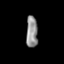
Tissue: skin
Cell type: Others
Senescence score: 0.7321
Nuclear area (px): 354
Mean DAPI intensity: 145.811